Interaction volume radius: 10 \u00c5
Interaction volume height: 15 \u00c5
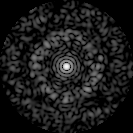
Disorder parameter: 0.8633